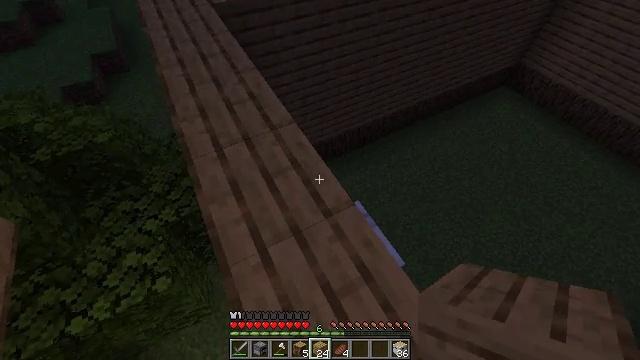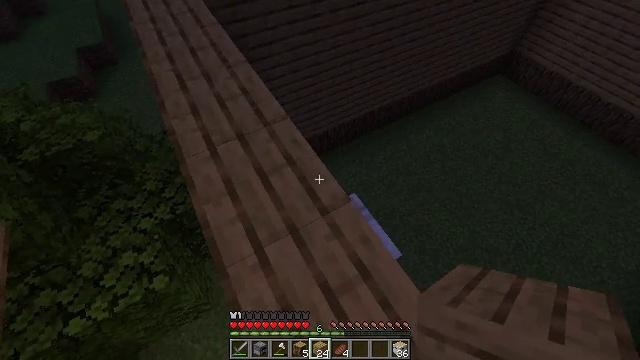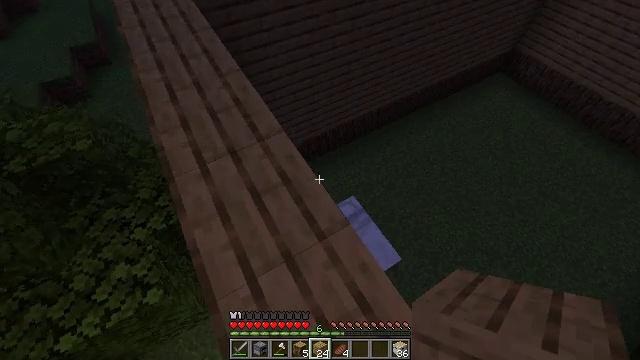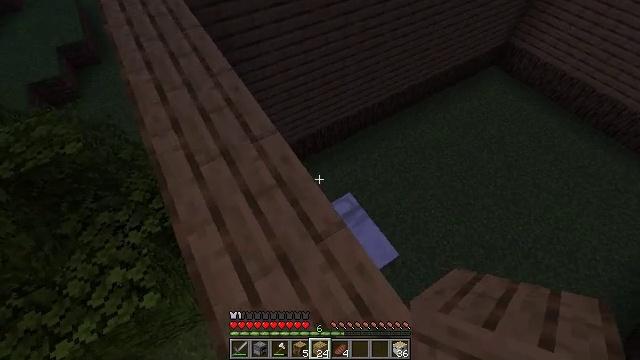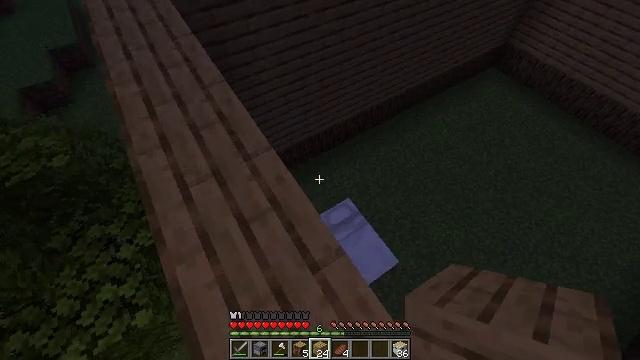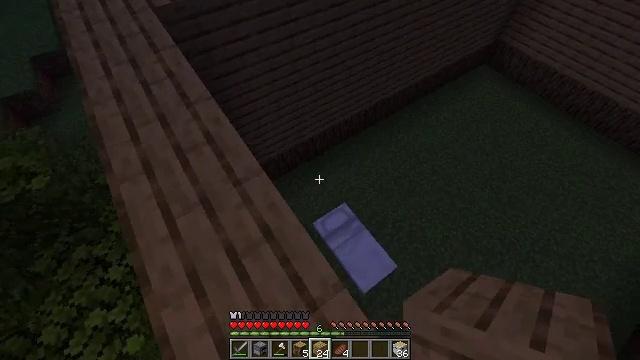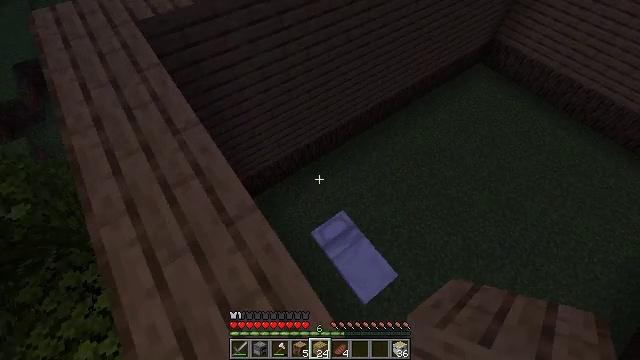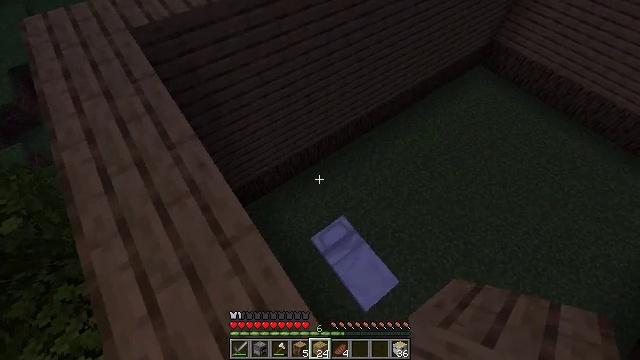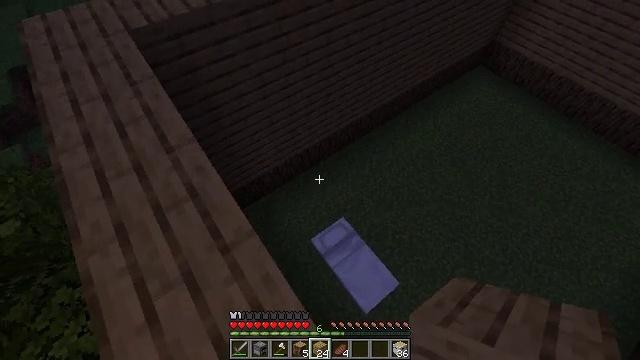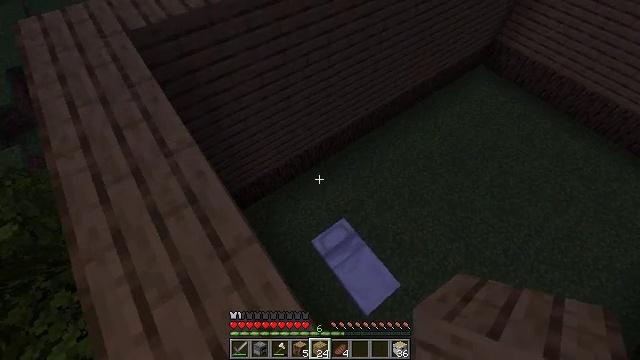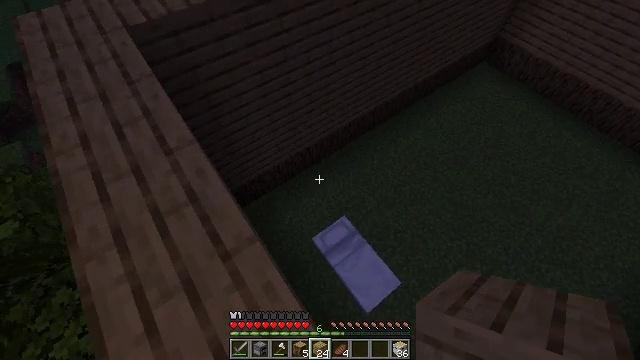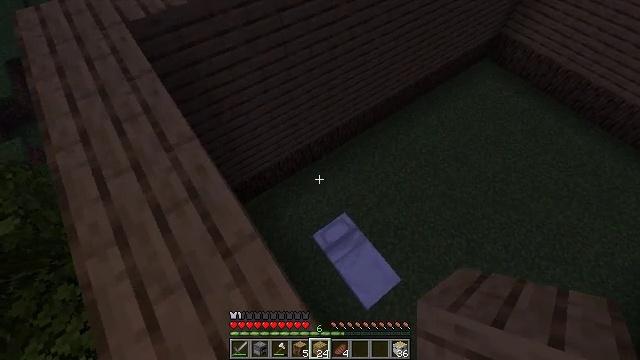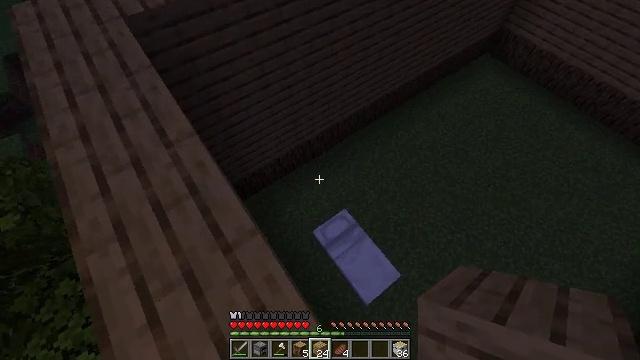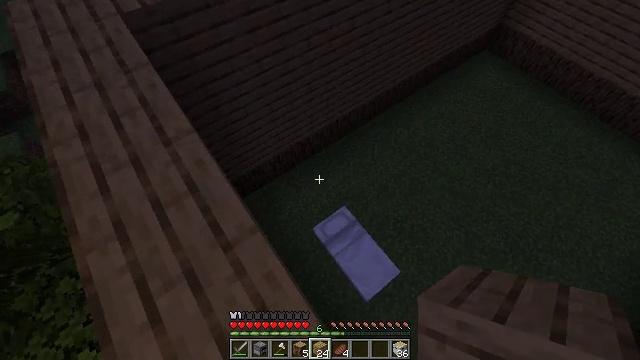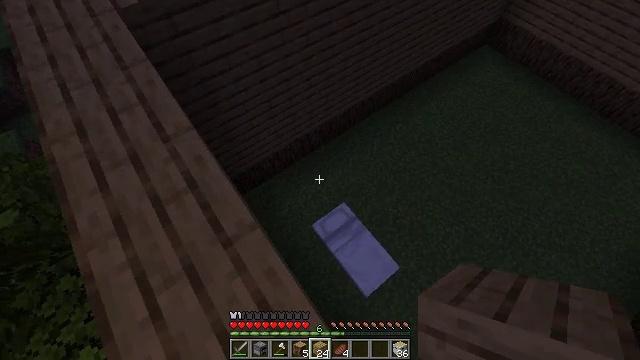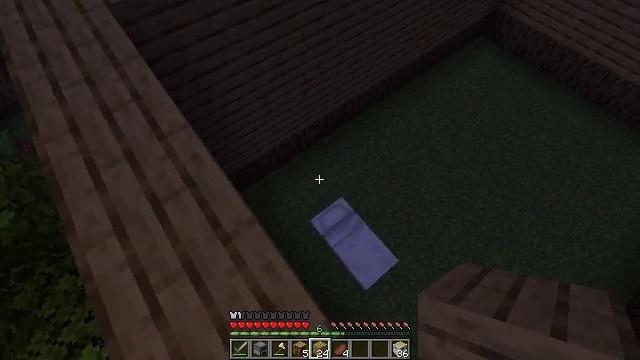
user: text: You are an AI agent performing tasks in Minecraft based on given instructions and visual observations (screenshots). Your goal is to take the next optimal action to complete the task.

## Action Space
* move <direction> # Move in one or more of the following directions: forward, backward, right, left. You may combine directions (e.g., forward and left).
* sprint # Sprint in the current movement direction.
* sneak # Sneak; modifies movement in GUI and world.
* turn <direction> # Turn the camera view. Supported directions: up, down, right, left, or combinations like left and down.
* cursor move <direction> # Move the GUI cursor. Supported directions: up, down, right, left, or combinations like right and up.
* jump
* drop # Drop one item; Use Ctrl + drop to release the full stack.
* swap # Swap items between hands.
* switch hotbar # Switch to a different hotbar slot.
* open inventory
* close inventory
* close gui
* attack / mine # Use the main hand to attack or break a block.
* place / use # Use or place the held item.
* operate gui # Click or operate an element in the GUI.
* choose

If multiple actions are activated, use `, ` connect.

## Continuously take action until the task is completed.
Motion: motion action
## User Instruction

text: Make six sticks into a ladder in the crafting table.
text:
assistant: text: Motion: move forward, turn right and down
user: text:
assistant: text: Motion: move forward
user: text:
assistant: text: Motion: move forward, turn right
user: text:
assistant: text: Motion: move forward
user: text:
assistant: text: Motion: move forward, turn right
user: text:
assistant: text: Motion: move forward, turn right
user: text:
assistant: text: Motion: no_op
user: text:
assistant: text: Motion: no_op
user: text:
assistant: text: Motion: no_op
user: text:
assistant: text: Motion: no_op
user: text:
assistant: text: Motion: no_op
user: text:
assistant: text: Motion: no_op
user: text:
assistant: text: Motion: no_op
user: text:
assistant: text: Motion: no_op
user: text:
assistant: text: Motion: turn right and down
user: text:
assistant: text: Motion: turn right
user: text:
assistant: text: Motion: no_op
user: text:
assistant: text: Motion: no_op
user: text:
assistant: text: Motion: no_op
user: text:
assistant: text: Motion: no_op
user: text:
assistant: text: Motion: no_op
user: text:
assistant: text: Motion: no_op
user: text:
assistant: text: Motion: no_op
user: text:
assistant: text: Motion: move forward
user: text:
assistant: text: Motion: move forward
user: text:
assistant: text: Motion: move forward
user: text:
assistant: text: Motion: move forward
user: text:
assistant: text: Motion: move forward, jump
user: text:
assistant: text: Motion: move forward, jump
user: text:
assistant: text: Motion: move forward, jump